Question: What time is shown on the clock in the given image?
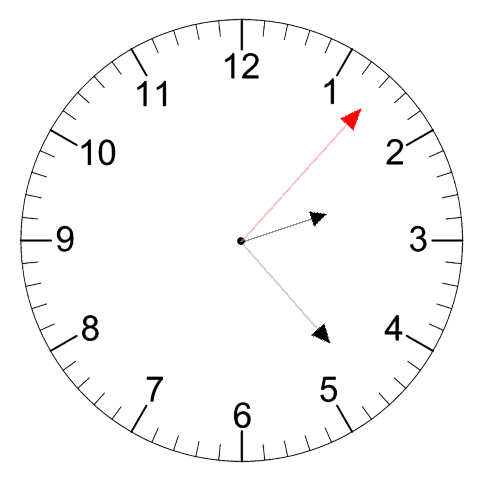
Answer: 02:23:07